Question:
Here I want to insert some value in present payment and the value of due will be changed according to the value dynamically.
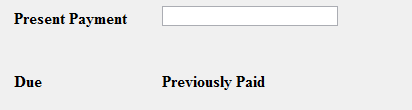
Answer: you can add an event handler to the textbox 'TextChanged' event and then use this to update label text
'''
textBox1.TextChanged += textBox1_TextChanged;
'''
and then in 'textBox1_TextChanged'
'''
void textBox1_TextChanged(object sender, EventArgs e)
{
label1.Text = textBox1.Text + " In label";
}
'''